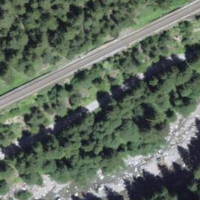
EUNIS habitat code: 45
Species observed at this site:
Rubus saxatilis